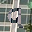
Label: 9